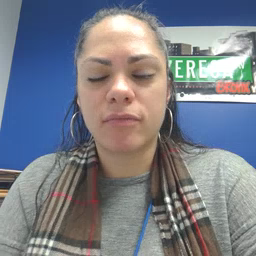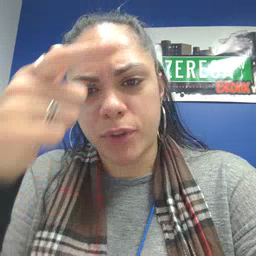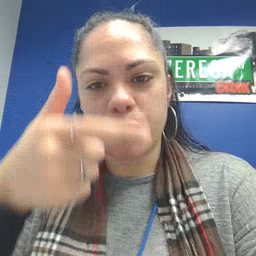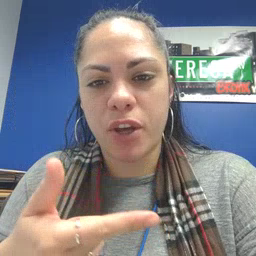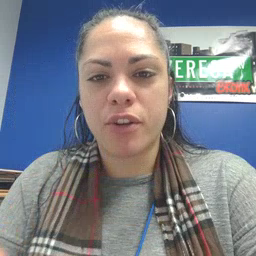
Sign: brother